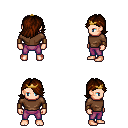
a pixel art fantasy rpg character, male body template, human, light skin, brown long-sleeve shirt, magenta pants, brown swoop hairstyle, gold tiara, leather bracers, four views (front, back, left, right), 2x2 character sprite sheet, small pixel art, hard edges, no anti-aliasing